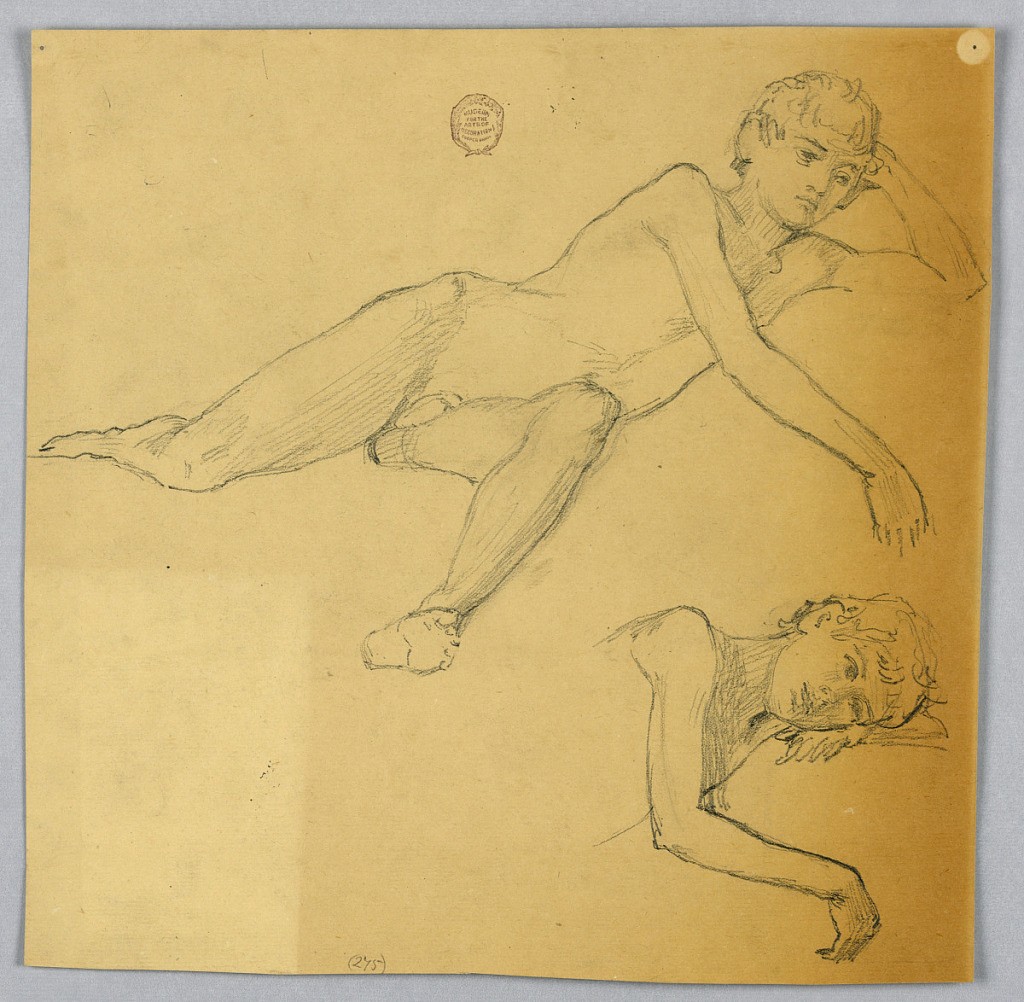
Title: Studies of Nude Figure
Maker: Francis Augustus Lathrop, American, 1849–1909
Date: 1893–94
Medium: Graphite on cream paper
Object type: Drawing
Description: Top: The boy is shown laying on his side, the left leg bent and foreshortened. Bottom right: Bust with arms, the head lies on the left forearm and hand.